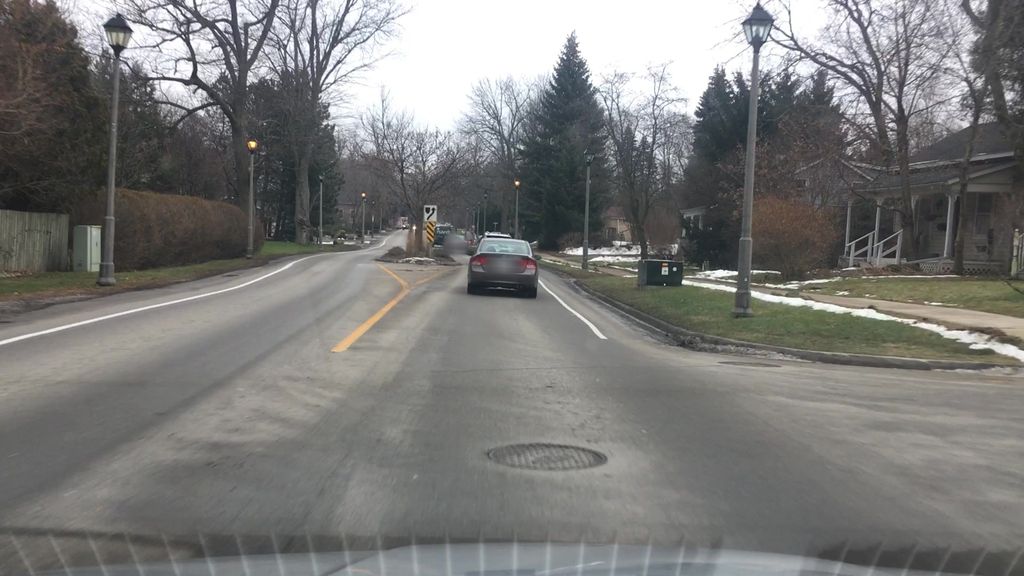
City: hamilton